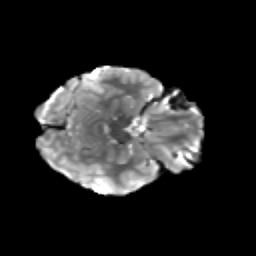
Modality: T2w
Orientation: axial
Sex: female
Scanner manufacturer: siemens
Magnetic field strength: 3 T
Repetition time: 5 s
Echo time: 0.071 s